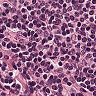
Metastatic tissue present: no